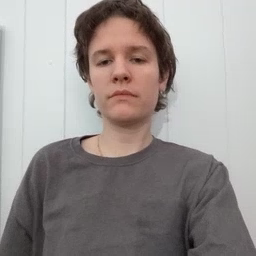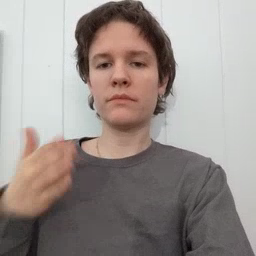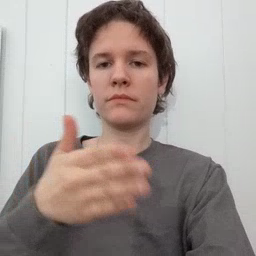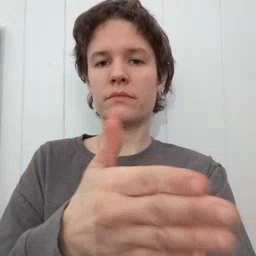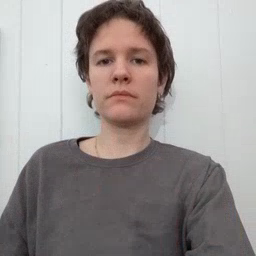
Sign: fish